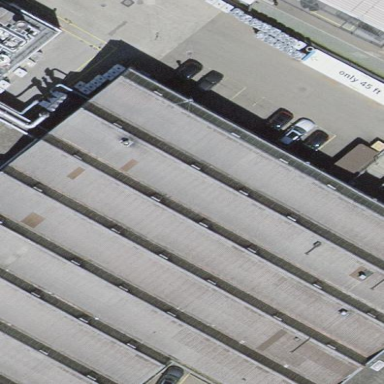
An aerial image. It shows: Industrial building.